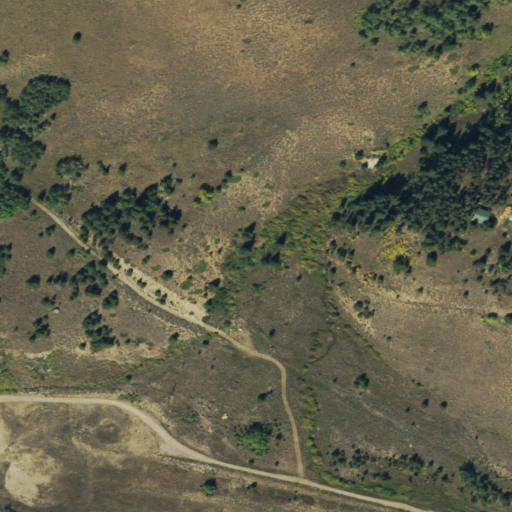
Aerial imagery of valley in Colorado named McAllister Gulch containing shrub, grassland, deciduous forest, evergreen forest, woody wetlands, herbaceous wetlands, and open development